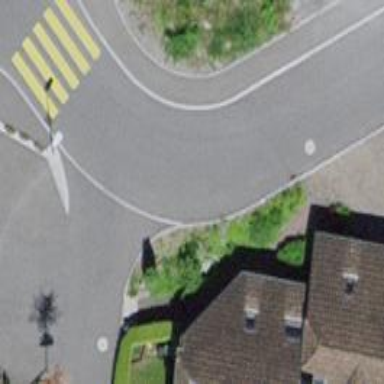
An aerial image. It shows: Residential road.